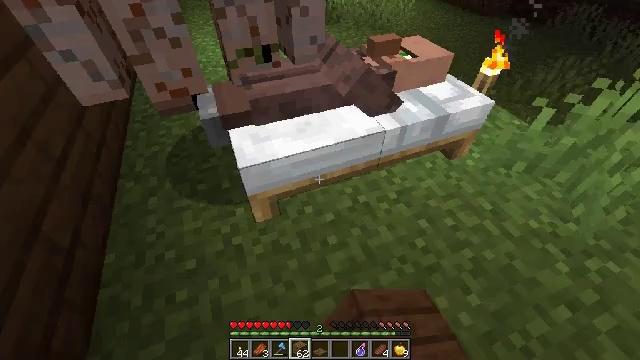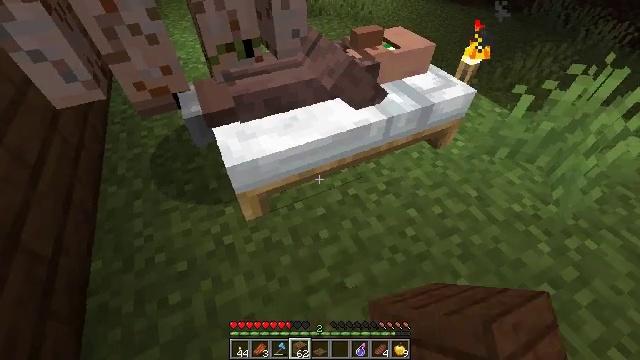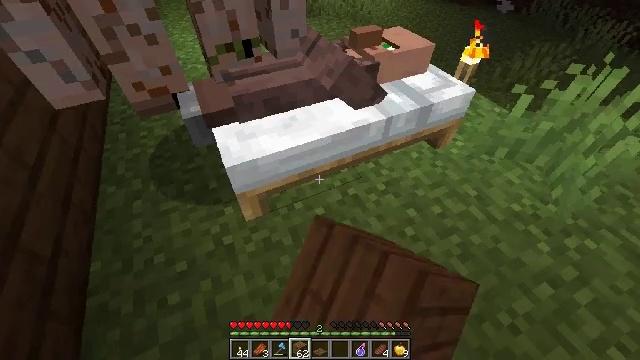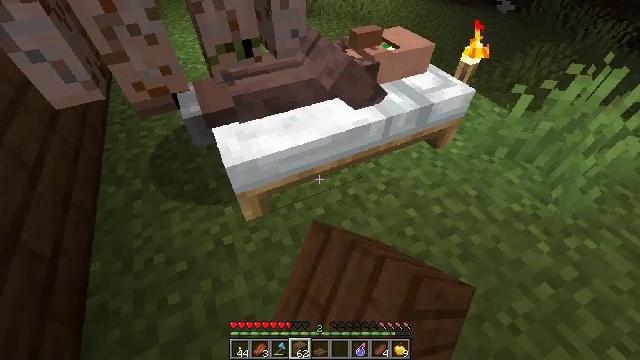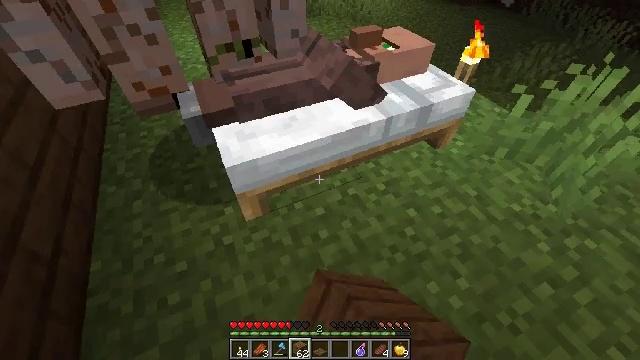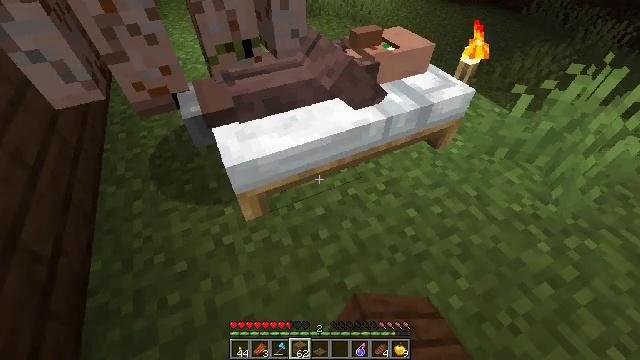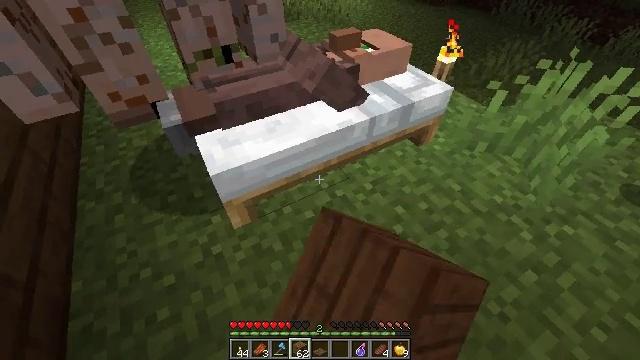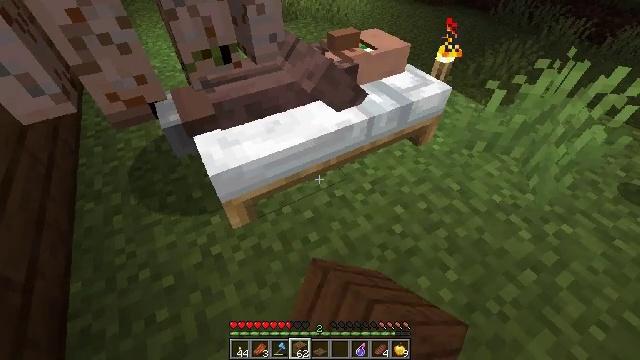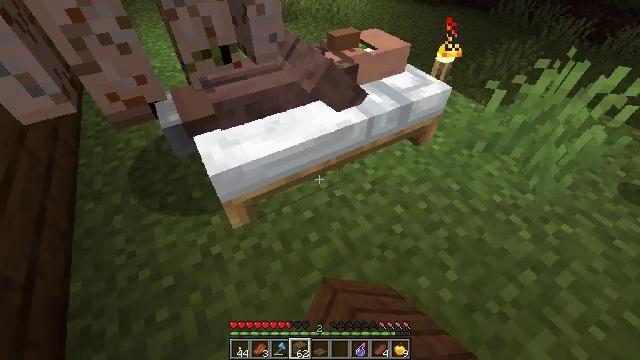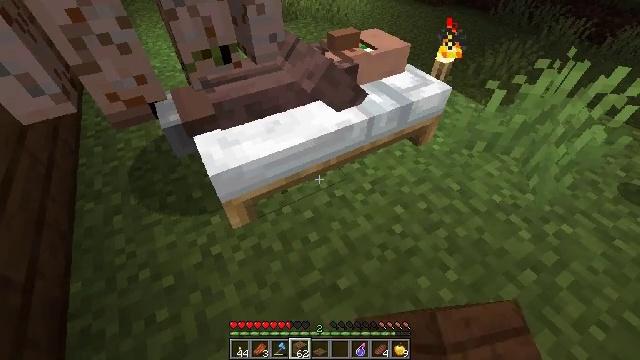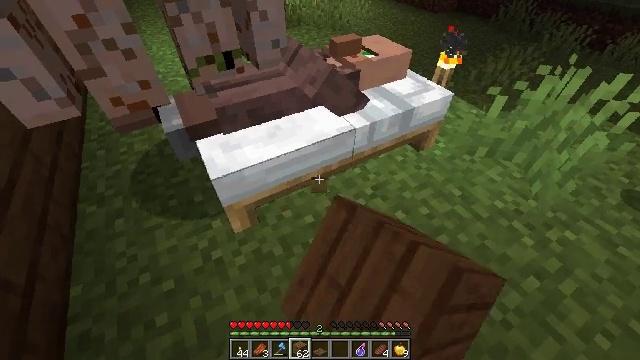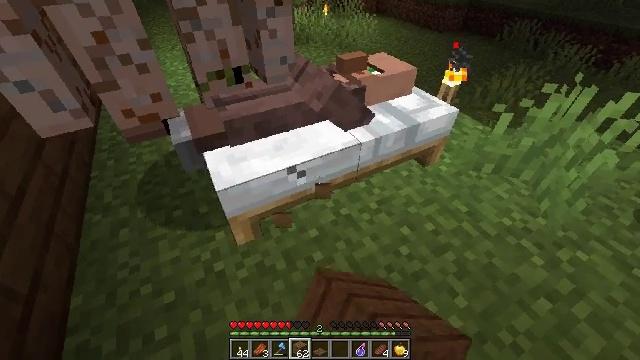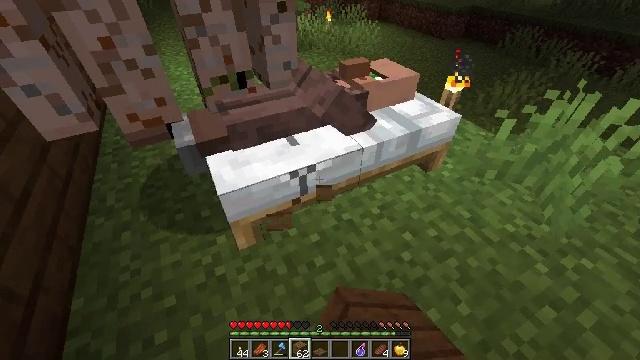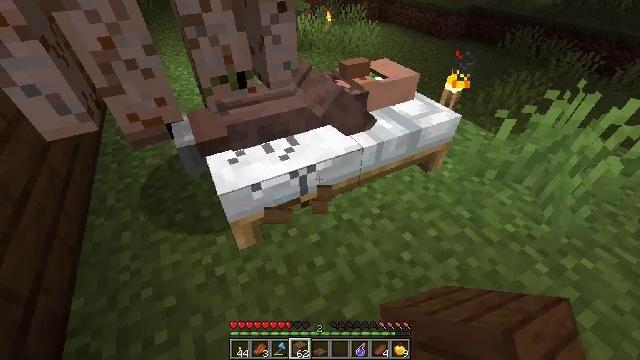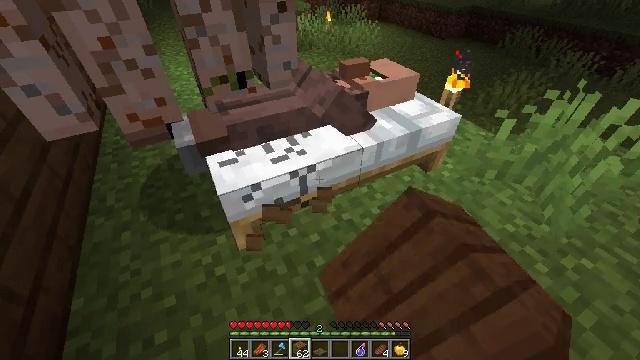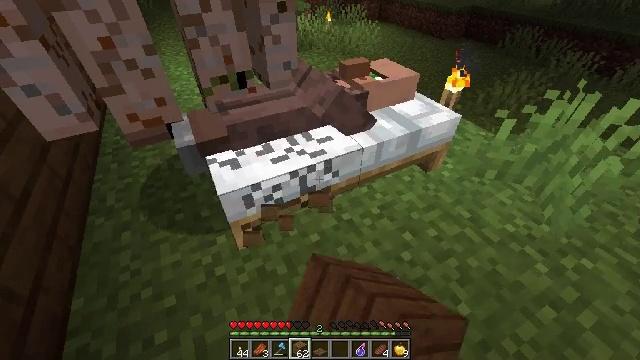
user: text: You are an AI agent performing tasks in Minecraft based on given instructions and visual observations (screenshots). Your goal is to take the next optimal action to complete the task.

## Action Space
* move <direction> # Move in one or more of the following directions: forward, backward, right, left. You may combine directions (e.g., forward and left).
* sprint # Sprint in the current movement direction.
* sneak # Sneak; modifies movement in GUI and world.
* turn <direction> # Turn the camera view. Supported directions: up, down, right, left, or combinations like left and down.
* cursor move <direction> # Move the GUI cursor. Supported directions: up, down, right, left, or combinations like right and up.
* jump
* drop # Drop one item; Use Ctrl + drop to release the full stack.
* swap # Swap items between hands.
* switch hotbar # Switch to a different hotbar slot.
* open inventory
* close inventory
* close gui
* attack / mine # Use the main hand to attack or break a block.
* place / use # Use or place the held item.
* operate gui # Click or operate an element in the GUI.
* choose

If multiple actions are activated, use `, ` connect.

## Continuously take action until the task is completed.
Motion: motion action
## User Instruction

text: Retrieve the white bed for later use.
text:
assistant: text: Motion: turn right and down, attack / mine
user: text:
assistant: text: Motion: attack / mine
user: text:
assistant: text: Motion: attack / mine
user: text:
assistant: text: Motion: attack / mine
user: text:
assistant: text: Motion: attack / mine
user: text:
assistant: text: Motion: turn right, attack / mine
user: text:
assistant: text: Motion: attack / mine
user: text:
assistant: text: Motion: attack / mine
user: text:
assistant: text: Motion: attack / mine
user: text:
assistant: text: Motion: turn up, attack / mine
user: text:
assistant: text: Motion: turn left and up, attack / mine
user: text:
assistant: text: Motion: turn up, attack / mine
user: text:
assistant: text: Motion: attack / mine
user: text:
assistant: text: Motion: attack / mine
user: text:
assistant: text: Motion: attack / mine
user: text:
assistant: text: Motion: attack / mine
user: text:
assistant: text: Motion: attack / mine
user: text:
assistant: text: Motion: attack / mine
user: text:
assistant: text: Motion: attack / mine
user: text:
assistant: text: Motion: attack / mine
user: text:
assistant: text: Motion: attack / mine